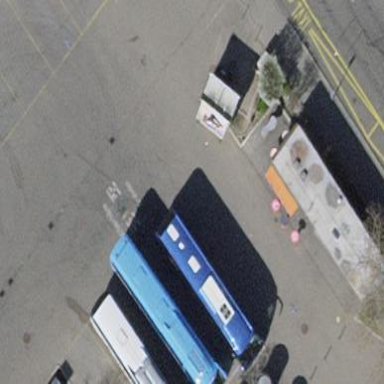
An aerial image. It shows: Parking space designated for buses.